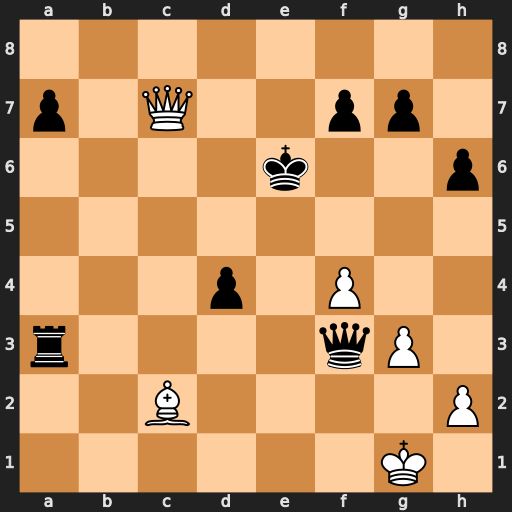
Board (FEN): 8/p1Q2pp1/4k2p/8/3p1P2/r4qP1/2B4P/6K1
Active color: w
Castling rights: -
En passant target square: -
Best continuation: Qe5+ Kd7 Bf5+ Kc6 Be4+ Qxe4 Qxe4+